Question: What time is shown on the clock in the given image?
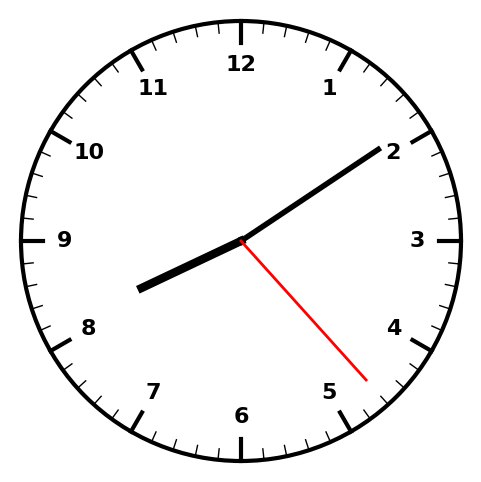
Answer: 08:09:23